【题型】填空题　【知识点】解析几何　【难度】easy
点$P$是椭圆$C_1:\dfrac{x^2}{a^2}+\dfrac{y^2}{b^2}=1(a>b>0)$与圆$x^2+y^2=a^2-b^2$的一个交点，且$2\angle PF_2F_1=\angle PF_1F_2$，其中$F_1$，$F_2$分\\
别为椭圆$C_1$的左、右焦点，则椭圆$C_1$的离心率为\underline{\qquad}.
【解答】
\noindent \textbf{【答案】} $\sqrt{3}-1$ \#\#$-1+\sqrt{3}$

\vspace{0.5em}
\noindent \textbf{【分析】}
\vspace{0.5em}
\noindent 求出椭圆$C_1$的两个焦点，判断三角形的形状，利用椭圆的定义得到关系式，进而可以求出离心率．

\vspace{0.5em}
\noindent \textbf{【解析】}
\vspace{0.5em}
\noindent 如图：

\vspace{0.5em}
\noindent $\because$ 椭圆$C_1:\dfrac{x^2}{a^2}+\dfrac{y^2}{b^2}=1$的焦点$F_1(-\sqrt{a^2-b^2},\ 0)$，$F_2\left(\sqrt{a^2-b^2},0\right)$，\\
而圆$x^2+y^2=a^2-b^2$的半径$r=\sqrt{a^2-b^2}$，因此$\triangle PF_1F_2$为直角三角形，\\
又$2\angle PF_2F_1=\angle PF_1F_2$，$\therefore \angle PF_2F_1=30^\circ$，$\angle PF_1F_2=60^\circ$，$|F_1F_2|=2r=2c$，$|PF_2|=\sqrt{3}c$，$|PF_1|=c$，\\
由椭圆的定义可知$|PF_2|+|PF_1|=\sqrt{3}c+c=2a$，椭圆的离心率$e=\dfrac{2c}{2a}=\dfrac{2c}{\sqrt{3}c+c}=\sqrt{3}-1$．\\
故答案为：$\sqrt{3}-1$．
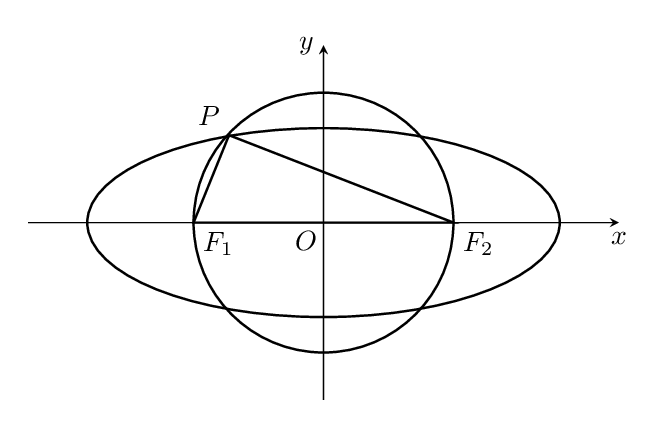